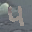
Label: 4